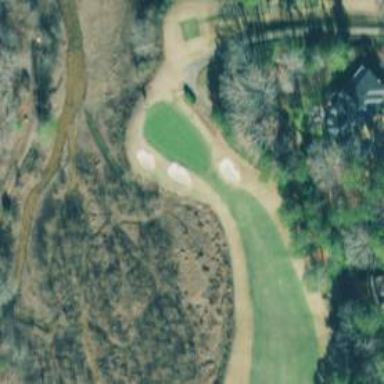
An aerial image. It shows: Golf hole.